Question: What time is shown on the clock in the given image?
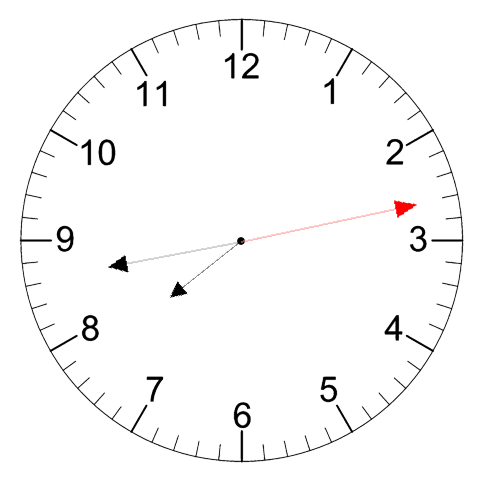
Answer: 07:43:13